Question: I'm using IBM Worklight 6.2.0.00-20140825-1637 for my mobile app project.
I got this error message when I try to start my Worklight server. It happened after I updated my Worklight 6.1 in my Eclipse.
'''
[ERROR ] CWWKX0202E: The WebSphere Java Management Extensions REST client was unable to process the response from the server for URL https://localhost:10443/IBMJMXConnectorREST on connection rest:localhost:10443 admin 61
Unexpected character: [<] while scanning JSON String for JSON type. Invalid JSON.
[ERROR ] FWLST0003E: ========= Failed starting project /bii-mobile [project bii-mobile]
java.lang.reflect.InvocationTargetException
[ERROR ] null
java.lang.reflect.InvocationTargetException
[ERROR ] An unhandled exception occurred which will be propagated to the container.
java.lang.NullPointerException
[ERROR ] CWWKX0202E: The WebSphere Java Management Extensions REST client was unable to process the response from the server for URL https://localhost:10443/IBMJMXConnectorREST on connection rest:localhost:10443 admin 62
Unexpected character: [<] while scanning JSON String for JSON type. Invalid JSON.
[ERROR ] An unhandled exception occurred which will be propagated to the container.
java.lang.NullPointerException
[ERROR ] CWWKX0202E: The WebSphere Java Management Extensions REST client was unable to process the response from the server for URL https://localhost:10443/IBMJMXConnectorREST on connection rest:localhost:10443 admin 62
Unexpected character: [<] while scanning JSON String for JSON type. Invalid JSON.
[ERROR ] FWLSE256E: StatusMessage [severity=ERROR, message='InvocationTargetException:', timestamp=1409814384782, detailedMessage=java.lang.reflect.InvocationTargetException
at sun.reflect.NativeMethodAccessorImpl.invoke0(Native Method)
at sun.reflect.NativeMethodAccessorImpl.invoke(NativeMethodAccessorImpl.java:39)
at sun.reflect.DelegatingMethodAccessorImpl.invoke(DelegatingMethodAccessorImpl.java:25)
at java.lang.reflect.Method.invoke(Method.java:597)
at com.worklight.server.bundle.project.JeeProjectActivator$1.run(JeeProjectActivator.java:196)
at java.lang.Thread.run(Thread.java:695)
Caused by: java.lang.RuntimeException: Timeout while waiting for the management service to start up.120 secs.
at com.worklight.core.init.WorklightServletInitializer$1.run(WorklightServletInitializer.java:134)
at com.worklight.core.init.WorklightServletInitializer.initialize(WorklightServletInitializer.java:162)
... 6 more
] [project bii-mobile]
'''

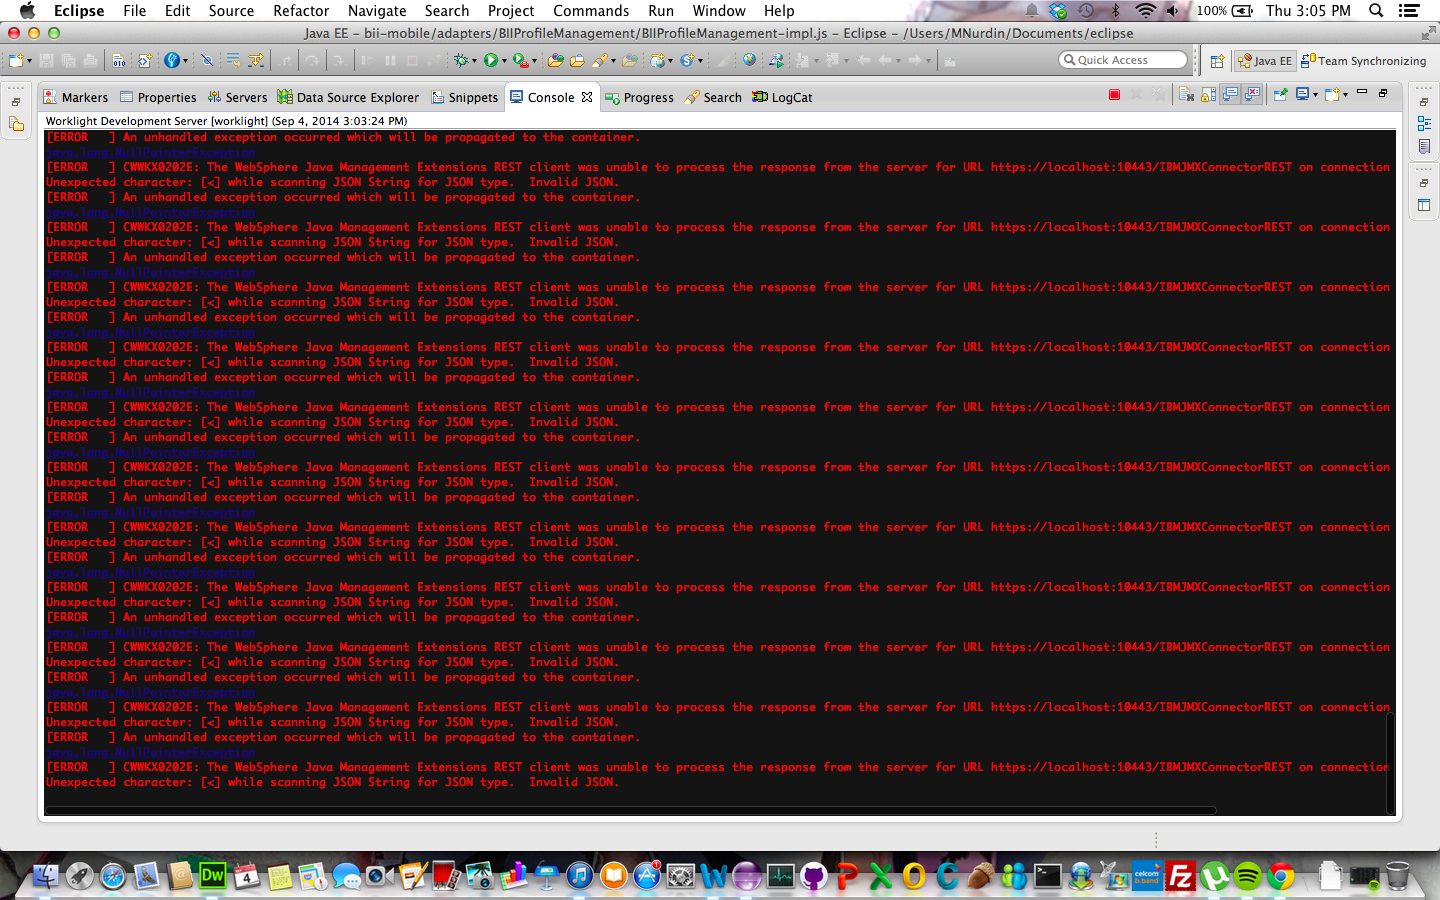
Answer: I already found the answer. Create a new Eclipse environment then install back Eclipse Studio.